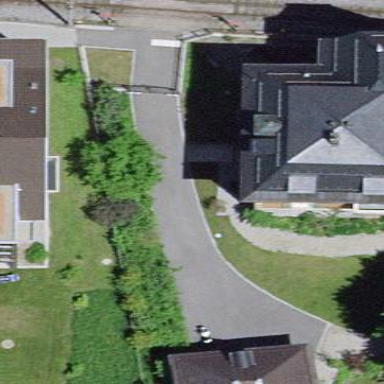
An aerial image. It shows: Detached building.